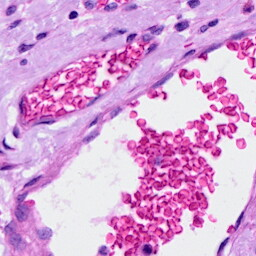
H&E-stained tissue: Ovarian